Question: I have a modal dialog that I show using the following code:
'''
private void ShowUpdateDialog(float version, bool breakingChanges, string hint, string storeLink, string changelog, params string[] pars)
{
var dialog = new UpdatePopupController(this, new RectangleF(20, 20, 550, 600));
dialog.WantsFullScreenLayout = true;
dialog.ModalPresentationStyle = UIModalPresentationStyle.FormSheet;
dialog.ModalTransitionStyle = UIModalTransitionStyle.FlipHorizontal;
dialog.ModalInPopover = true;
UIDevice.CurrentDevice.BeginGeneratingDeviceOrientationNotifications();
dialog.ShowData(version, breakingChanges, hint, storeLink, changelog, pars);
dialog.WillRotate(UIApplication.SharedApplication.StatusBarOrientation, 0);
NavigationController.PresentModalViewController(dialog, true);
dialog.BecomeFirstResponder();
}
'''
I get this result (that is what I expected):

Now I want to implement closing the dialog by taping out of the gray content of the dialog. How can I do it? The dialog itself inherits from UIViewController.
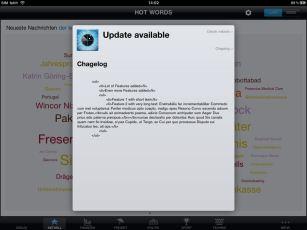
Answer: Dont make it Modal. Then it works
'''
dialog.ModalInPopover = false;
'''